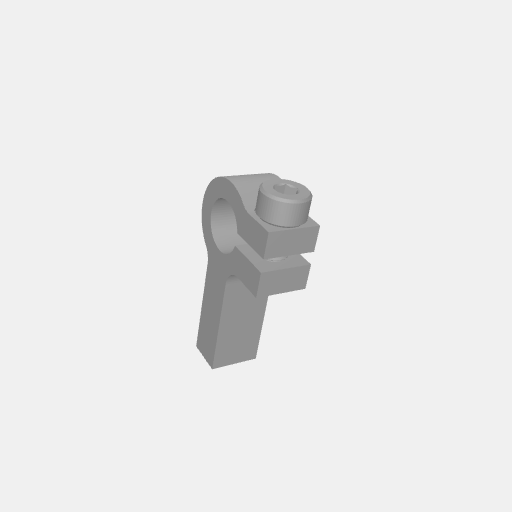
Part: Side1Post1ClampingMount8ID